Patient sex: F
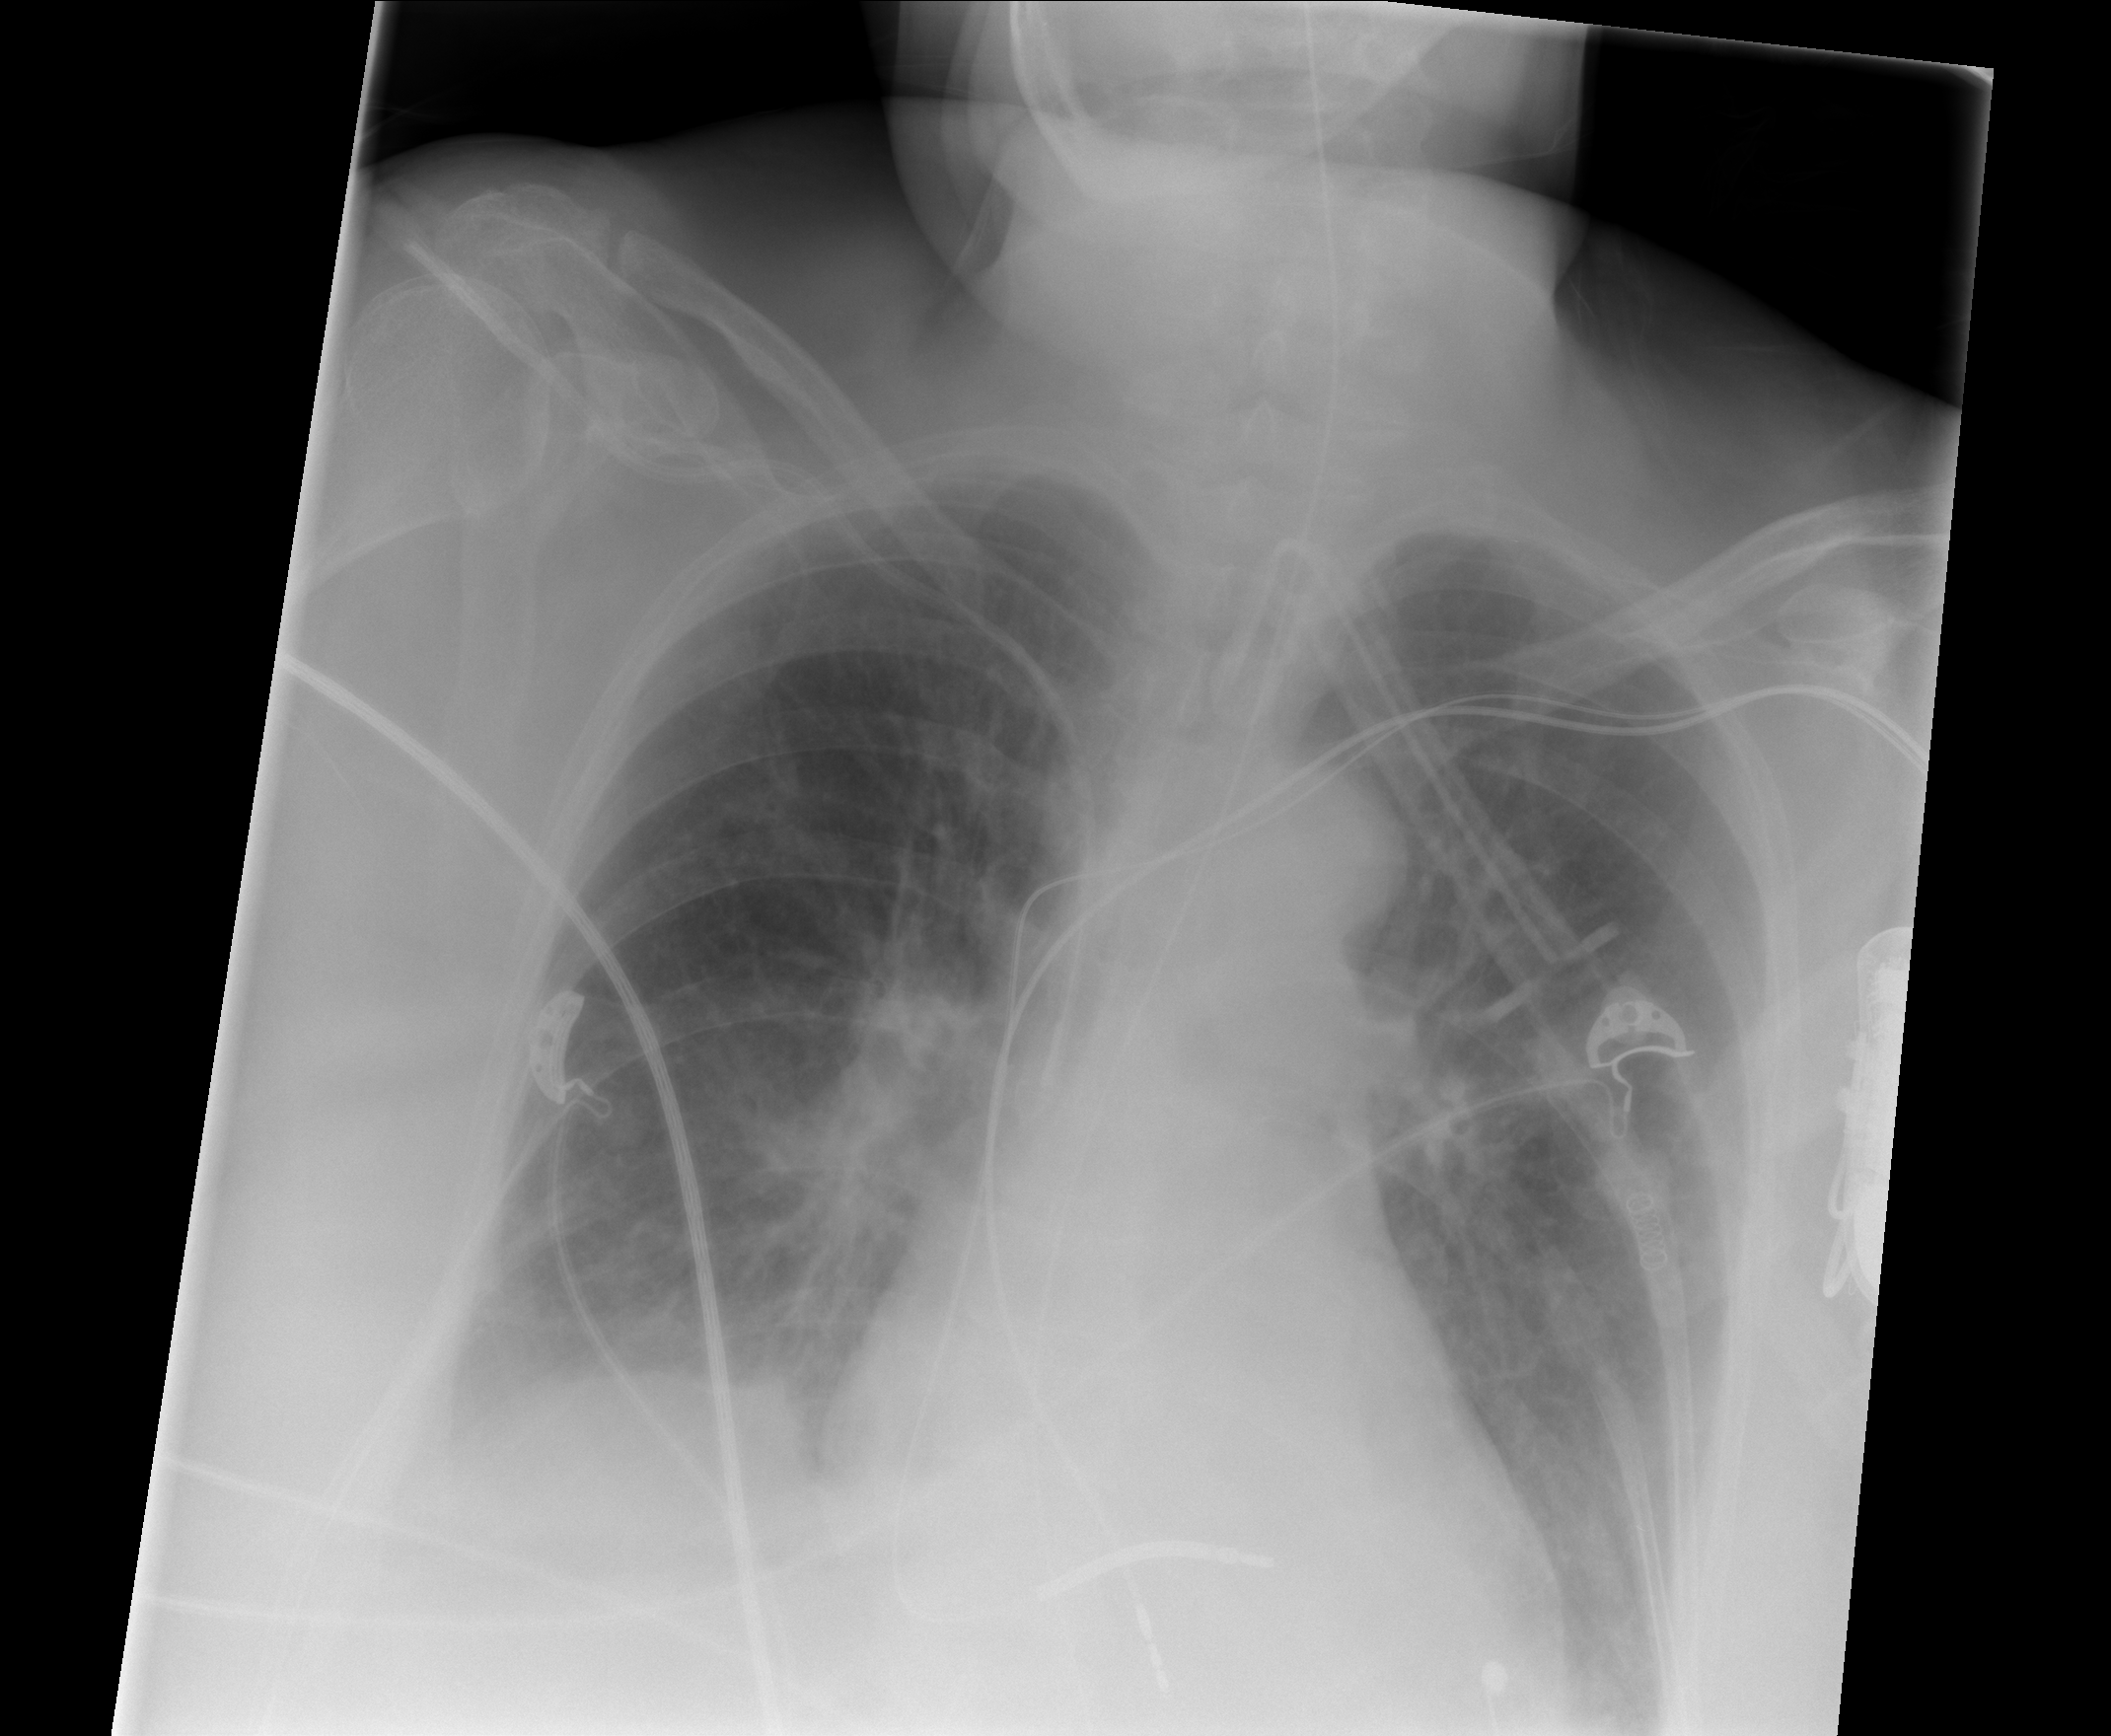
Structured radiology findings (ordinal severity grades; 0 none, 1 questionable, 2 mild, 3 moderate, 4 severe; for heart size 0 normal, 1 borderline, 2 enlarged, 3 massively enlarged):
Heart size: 0
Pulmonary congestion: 0
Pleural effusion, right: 2
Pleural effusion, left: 2
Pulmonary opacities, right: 0
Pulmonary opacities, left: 0
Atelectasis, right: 2
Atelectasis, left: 2